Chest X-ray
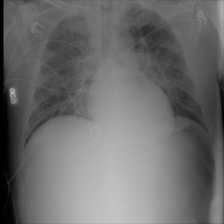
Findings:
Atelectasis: negative
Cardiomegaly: negative
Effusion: negative
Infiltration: negative
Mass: negative
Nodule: negative
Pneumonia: negative
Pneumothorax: negative
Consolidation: negative
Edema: positive
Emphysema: negative
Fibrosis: negative
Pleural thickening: negative
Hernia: negative